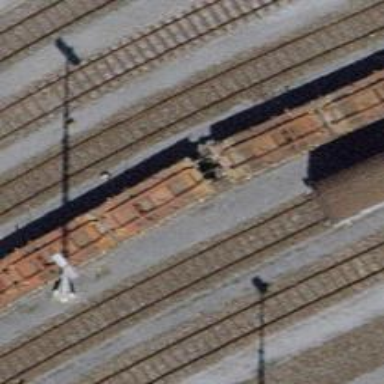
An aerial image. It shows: Single track railway in yard.